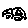
Label: car